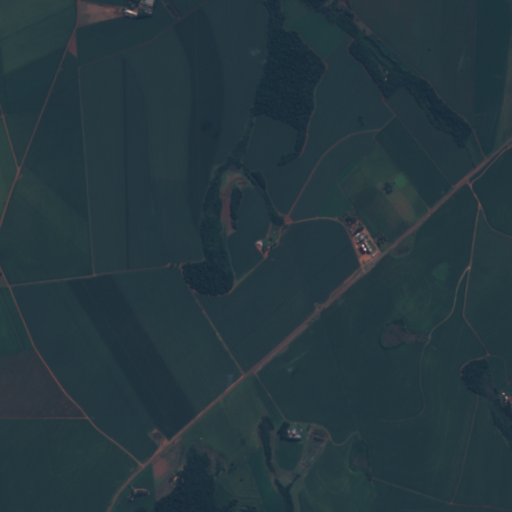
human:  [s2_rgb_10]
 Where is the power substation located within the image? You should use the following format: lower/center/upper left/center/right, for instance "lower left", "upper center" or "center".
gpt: The power substation is located in the center right of the image.
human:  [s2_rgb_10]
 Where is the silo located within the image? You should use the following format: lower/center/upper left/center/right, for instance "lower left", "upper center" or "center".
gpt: The silo is located in the center right of the image.
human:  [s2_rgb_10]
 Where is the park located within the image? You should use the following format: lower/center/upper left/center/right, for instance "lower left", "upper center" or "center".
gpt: There is no park in the image.